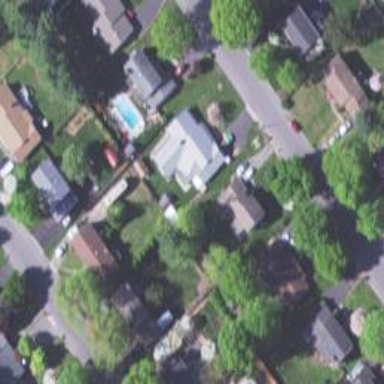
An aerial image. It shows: Neighborhood.